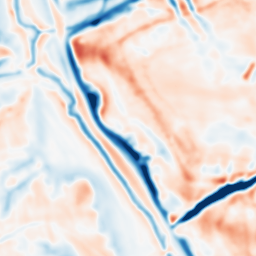
Category: multiscale
Decomposition family: dog_multiscale
Decomposition parameters: sigma_ratio: 1.4
n_scales: 4
base_sigma: 2
Upsampling method: quintic
Upsampling parameters: scale: 4
Upsampling scale: 4